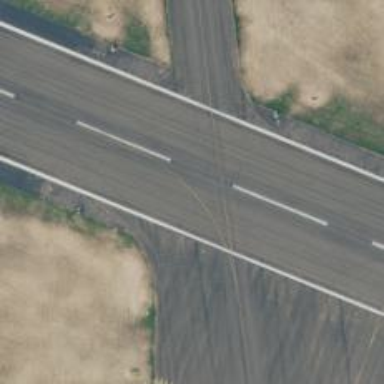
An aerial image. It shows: View of taxiway at the airport.